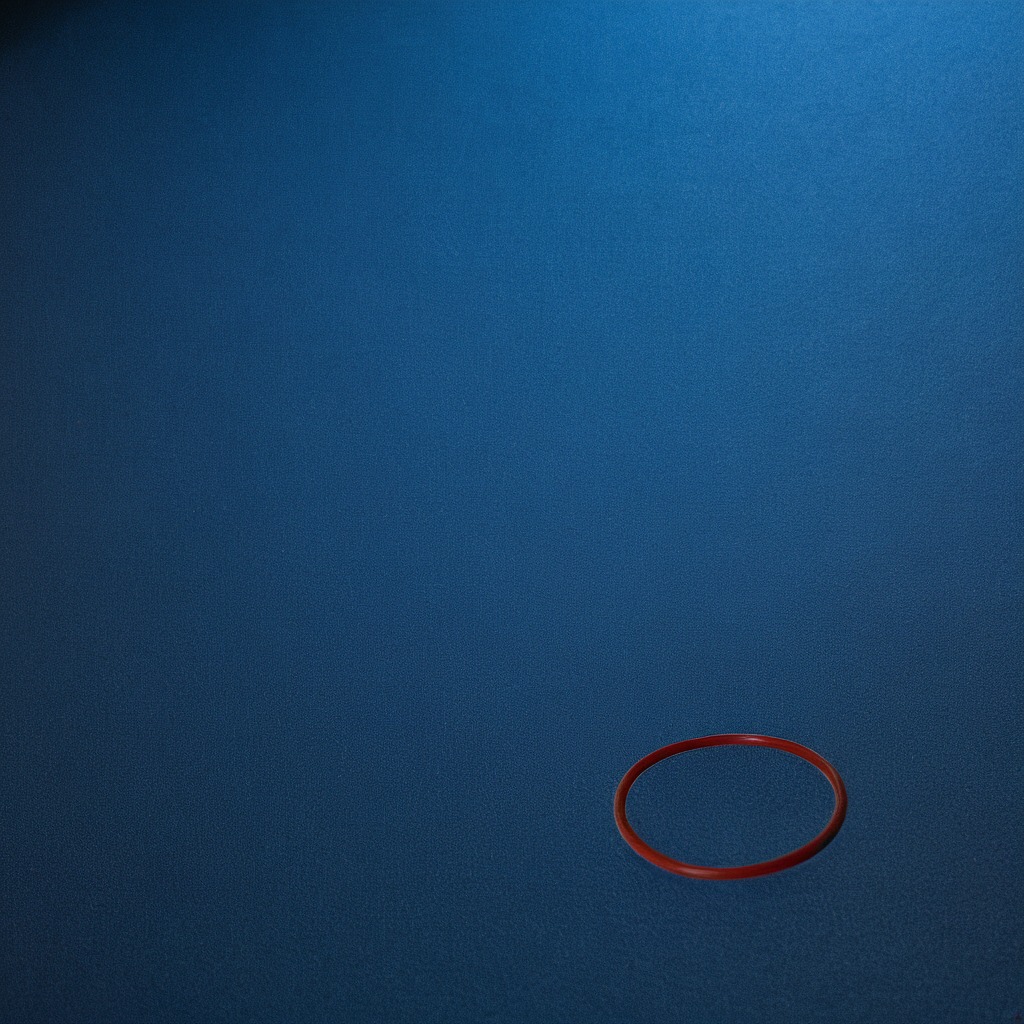
A rubber O-ring is lying on a clean granite tabletop inside a workshop under bright overhead lighting crisp shadows high clarity worn but beneath the mat